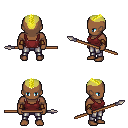
a pixel art fantasy rpg character, male body template, human, dark skin, maroon pirate shirt, metal pants, gold short mohawk hairstyle, leather bracers, spear, four views (front, back, left, right), 2x2 character sprite sheet, small pixel art, hard edges, no anti-aliasing